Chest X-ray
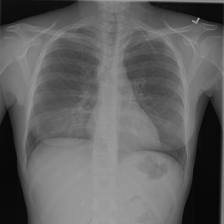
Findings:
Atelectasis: negative
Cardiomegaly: negative
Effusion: negative
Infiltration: negative
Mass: negative
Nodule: negative
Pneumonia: negative
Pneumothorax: negative
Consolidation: negative
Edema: negative
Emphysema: negative
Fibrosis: negative
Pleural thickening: negative
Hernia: negative